Question: I have a Windows Forms application and I want to add a cool little visual to its thumbnail on the Windows Taskbar.
I know that you can have the thumbnail display a Progress Marquee-style thing, but how do we just change the color of it?

I'm not talking about changing the color of the icon, but the color that's behind the icon. Is this even possible?
Any code, documentation or anything to get me on the right track will be much appreciated.
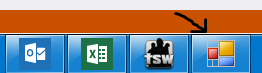
Answer: You can use the TaskBar APIs available in the <URL>
'''
// This will highlight the icon in red
TaskbarManager.Instance.SetProgressState(TaskbarProgressBarState.Error);
// to highlight the entire icon
TaskbarManager.Instance.SetProgressValue(100,100);
'''
Please note that this API was intended to indicate an error with a progressing operation (file copy, etc..)